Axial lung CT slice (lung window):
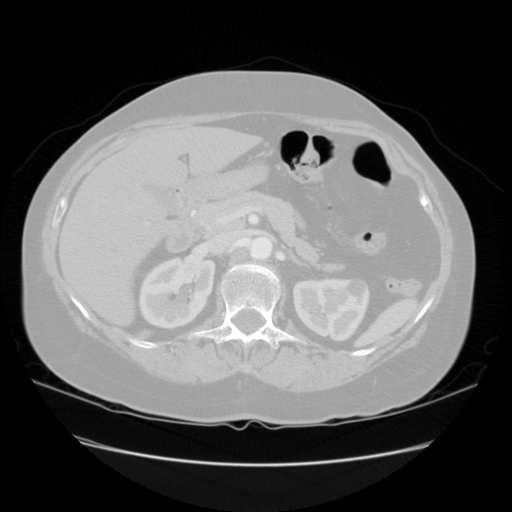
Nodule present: no